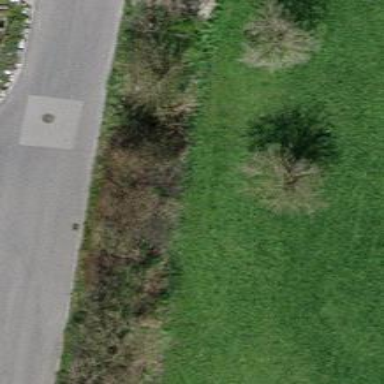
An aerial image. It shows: Hedge barrier.